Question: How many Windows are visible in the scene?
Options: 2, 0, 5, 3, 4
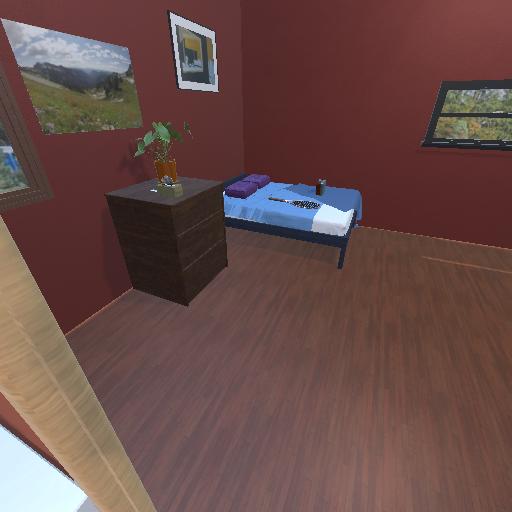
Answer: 2